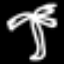
Label: palm tree